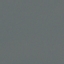
Land use / land cover: SeaLake